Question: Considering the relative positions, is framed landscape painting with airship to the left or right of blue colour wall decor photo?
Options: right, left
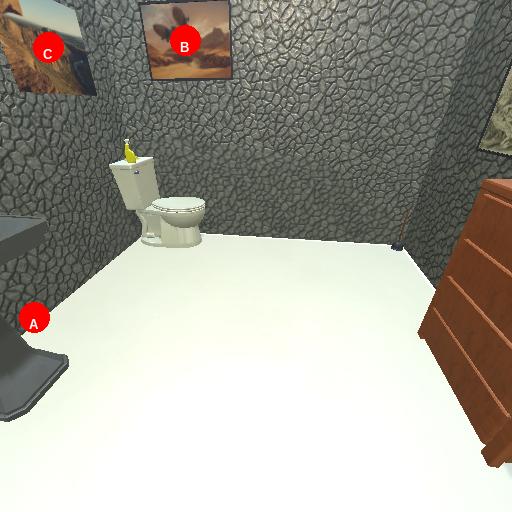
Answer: right